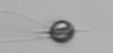
Label: Acanthoica_quattrospina